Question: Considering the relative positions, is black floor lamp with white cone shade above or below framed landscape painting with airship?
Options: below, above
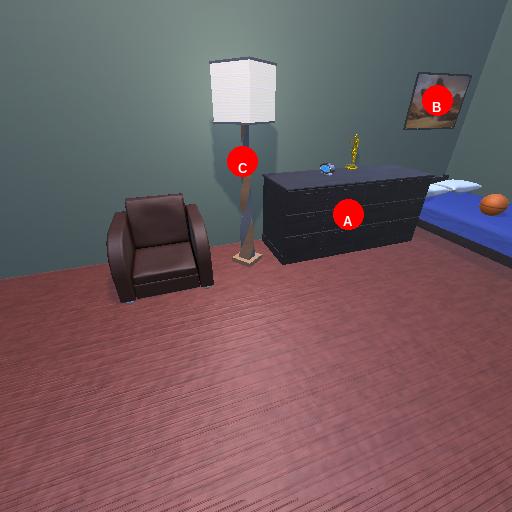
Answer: below